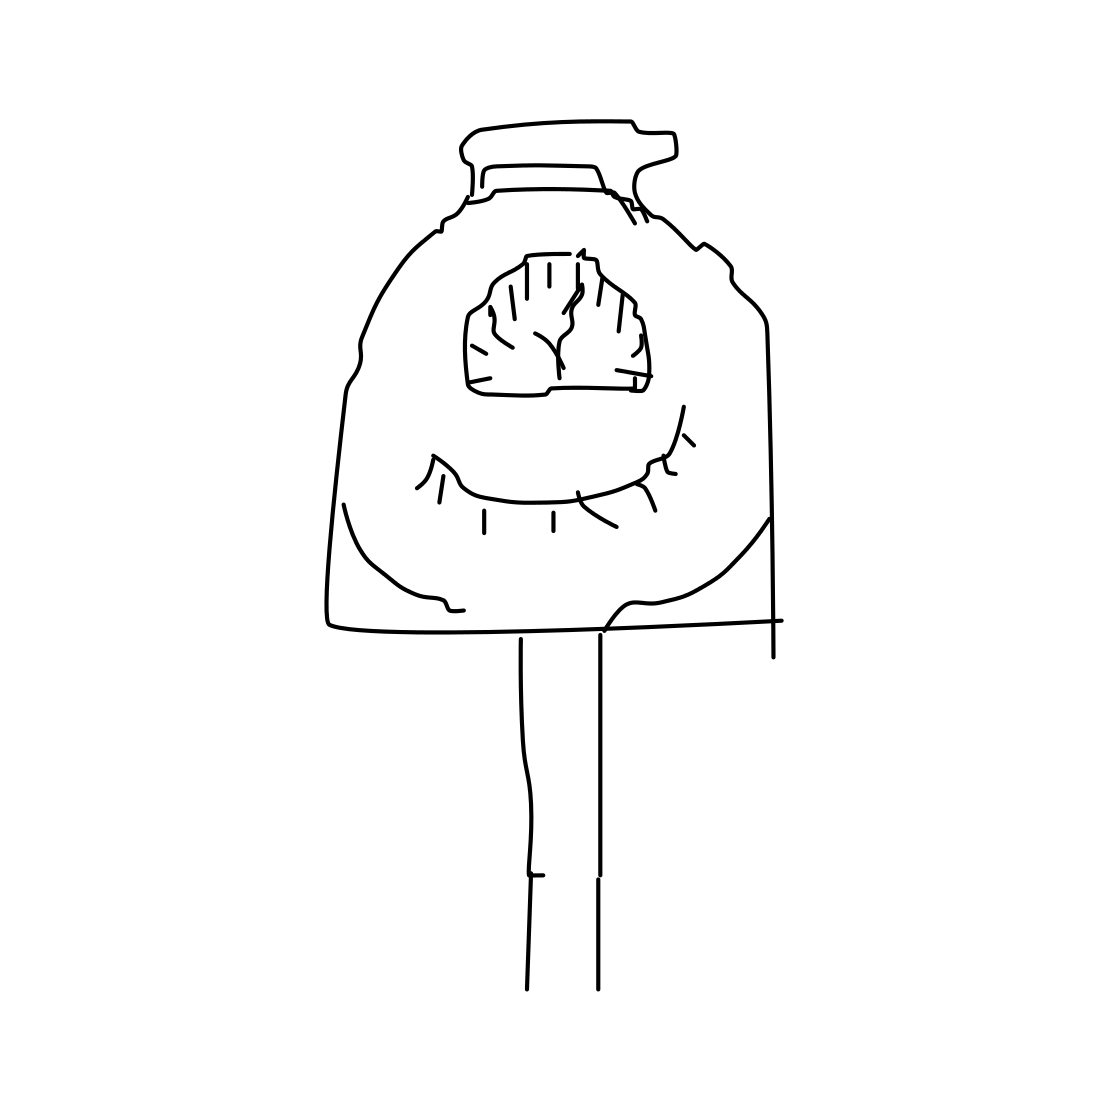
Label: parking meter